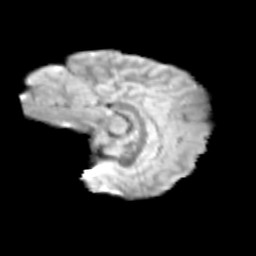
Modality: T2w
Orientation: sagittal
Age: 13
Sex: female
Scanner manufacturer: siemens
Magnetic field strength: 3 T
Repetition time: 3.8 s
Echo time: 0.07 s